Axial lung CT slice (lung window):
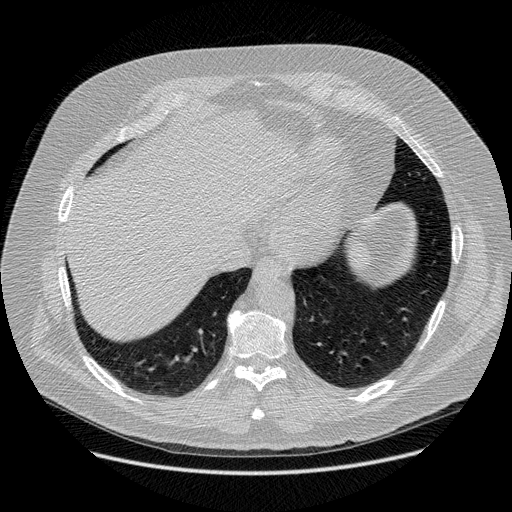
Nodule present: no